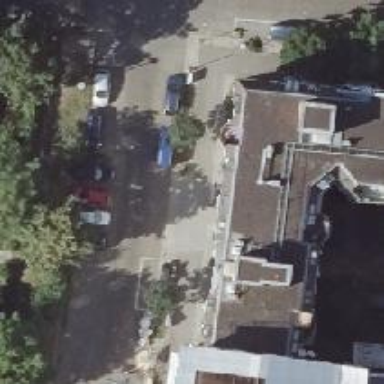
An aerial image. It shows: Parking entrance.